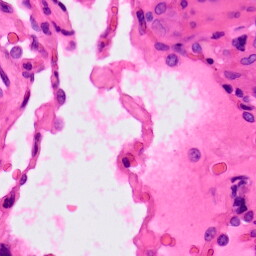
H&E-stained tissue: Lung